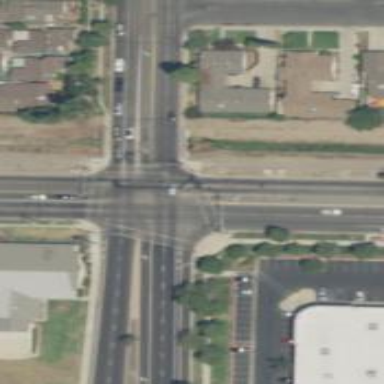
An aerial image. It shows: Crossing on the road with line markings.